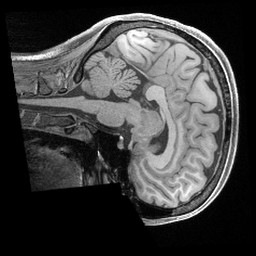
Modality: T1w
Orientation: sagittal
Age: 26
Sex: female
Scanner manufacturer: siemens
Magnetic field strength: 3 T
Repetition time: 2.4 s
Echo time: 0.00241 s